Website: apple
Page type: billing-address
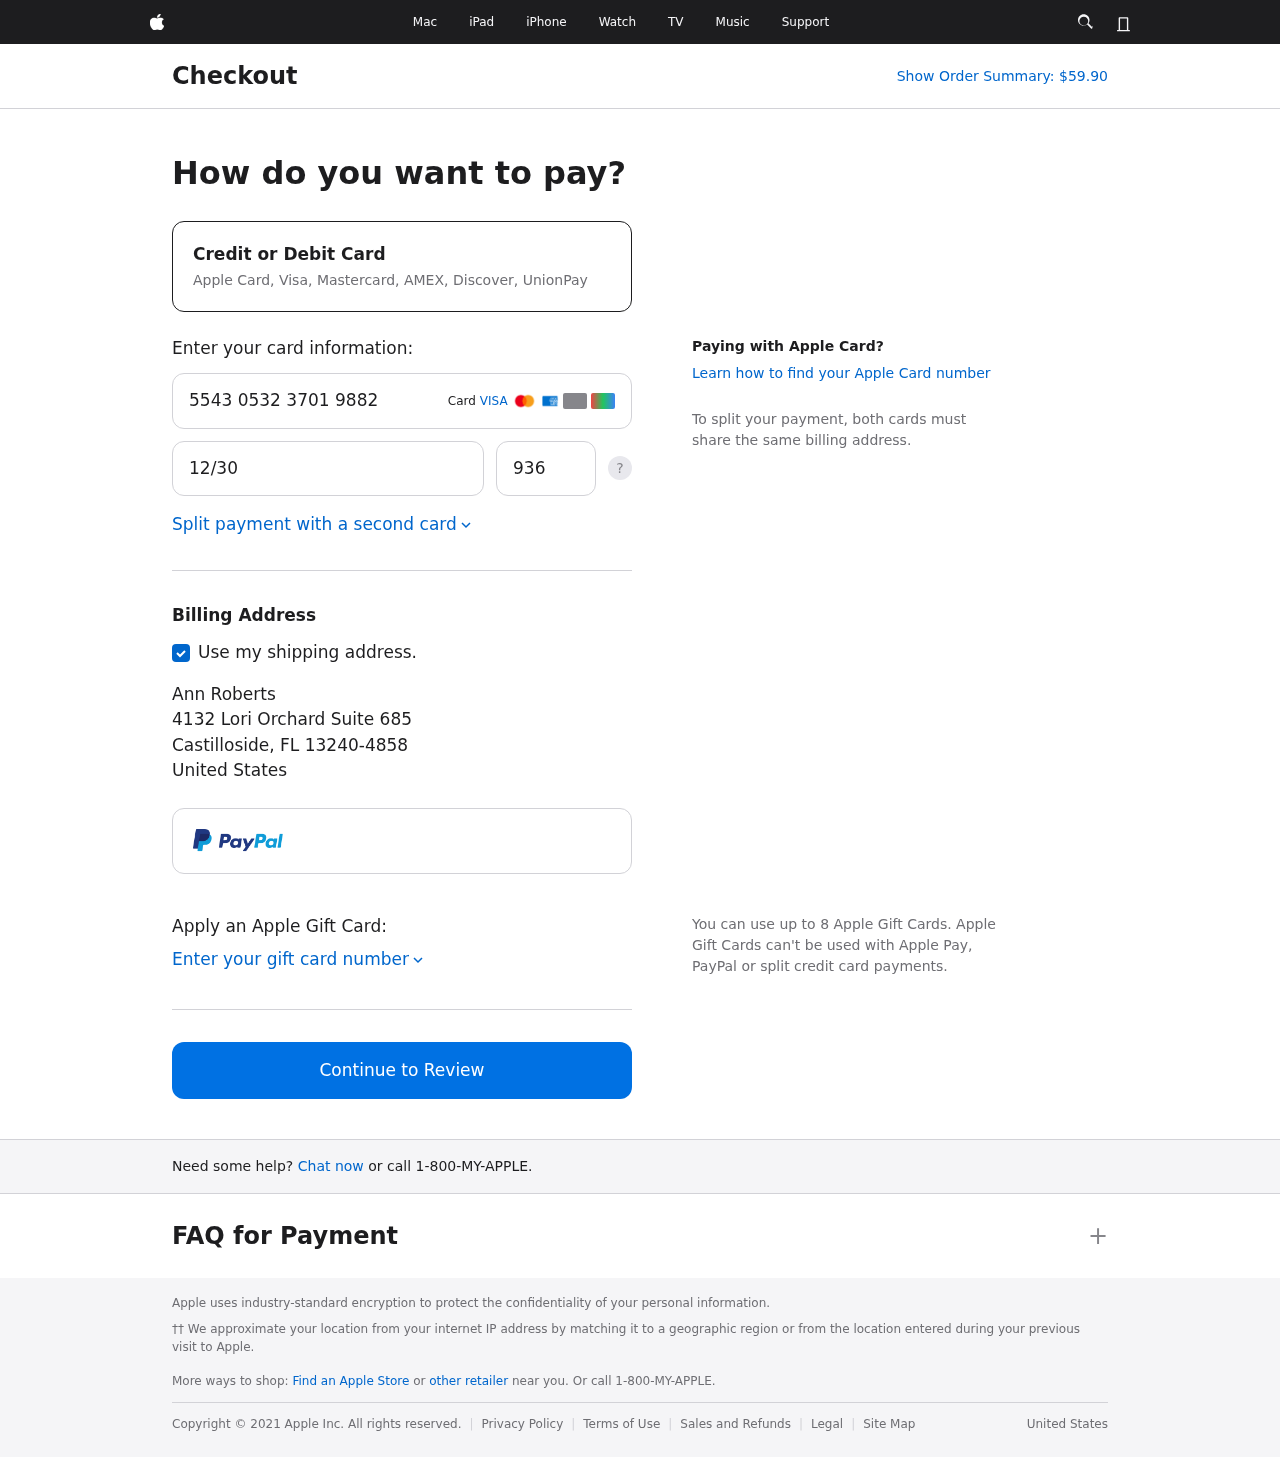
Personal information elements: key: PII_CARD_CVV
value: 936
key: PII_CARD_EXPIRY
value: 12/30
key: PII_CARD_NUMBER
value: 5543 0532 3701 9882
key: PII_CITY
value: Castilloside
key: PII_COUNTRY
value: United States
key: PII_FULLNAME
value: Ann Roberts
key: PII_POSTCODE_FULL
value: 13240-4858
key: PII_STATE_ABBR
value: FL
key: PII_STREET
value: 4132 Lori Orchard Suite 685
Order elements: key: ORDER_TOTAL
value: Show Order Summary: $59.90